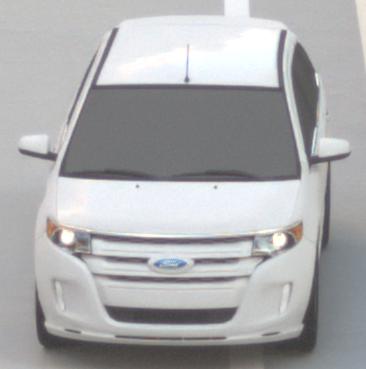
Make: Ford
Model: Edge
Detailed model: Gen. 1 Facelift
Model produced from: 2010
Model produced until: 2015
Doors: 5
Color: white
Road condition: dry road
Daytime: sunrise or sunset
Contrast: low contrast